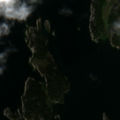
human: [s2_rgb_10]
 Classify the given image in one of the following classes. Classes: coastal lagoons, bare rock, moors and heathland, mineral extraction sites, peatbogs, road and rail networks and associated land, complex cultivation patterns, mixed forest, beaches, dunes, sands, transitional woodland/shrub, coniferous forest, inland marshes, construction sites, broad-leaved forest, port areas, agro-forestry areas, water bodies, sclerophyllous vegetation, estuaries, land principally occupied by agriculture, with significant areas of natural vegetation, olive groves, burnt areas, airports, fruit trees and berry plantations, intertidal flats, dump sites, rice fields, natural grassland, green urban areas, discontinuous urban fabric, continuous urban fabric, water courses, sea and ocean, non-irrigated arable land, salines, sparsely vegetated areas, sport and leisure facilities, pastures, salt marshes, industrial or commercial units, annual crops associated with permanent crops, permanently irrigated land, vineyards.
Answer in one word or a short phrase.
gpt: coniferous forest, mixed forest, sea and ocean